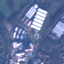
Land use / land cover: Industrial